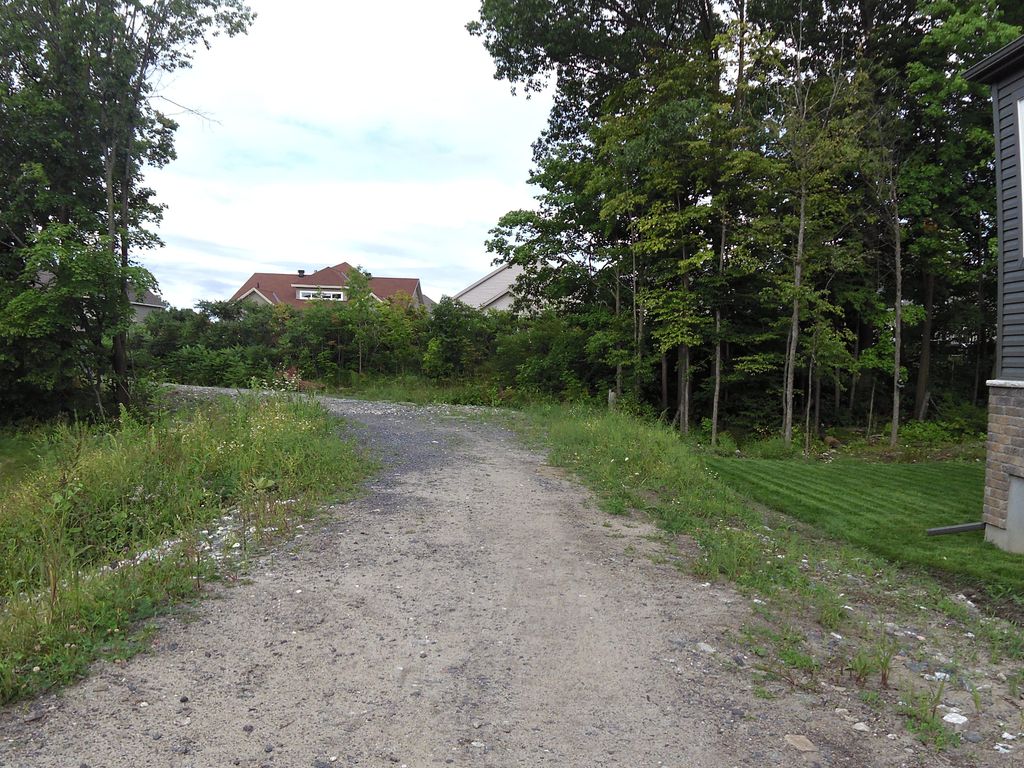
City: ottawa-gatineau